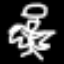
Label: angel